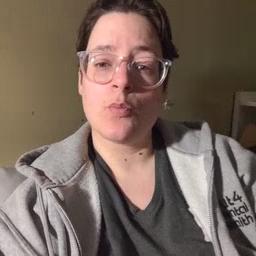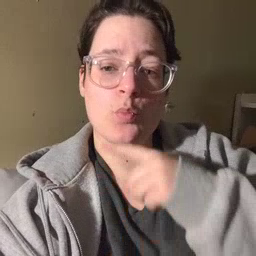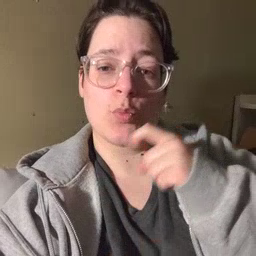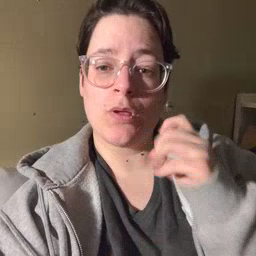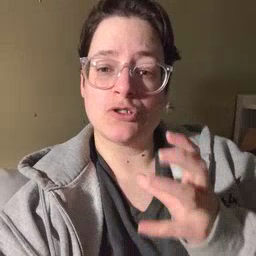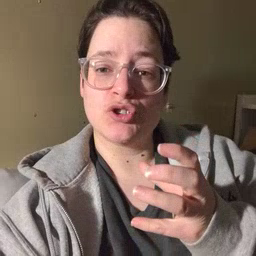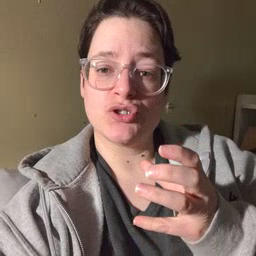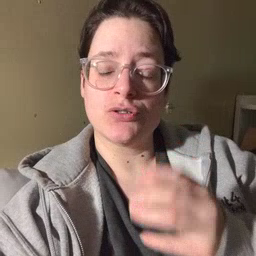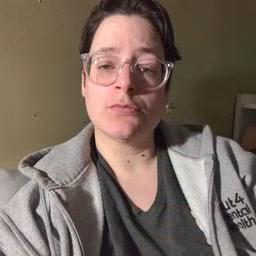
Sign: dryer